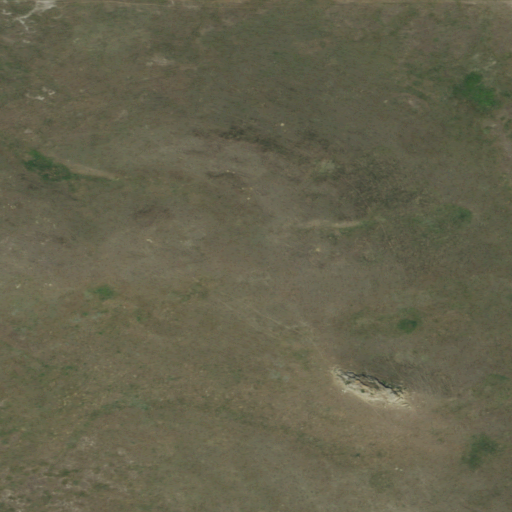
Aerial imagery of mountain in South Dakota named Rattlesnake Butte containing only grassland